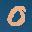
Label: 0